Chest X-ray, AP view. Patient: 63 years old, sex M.
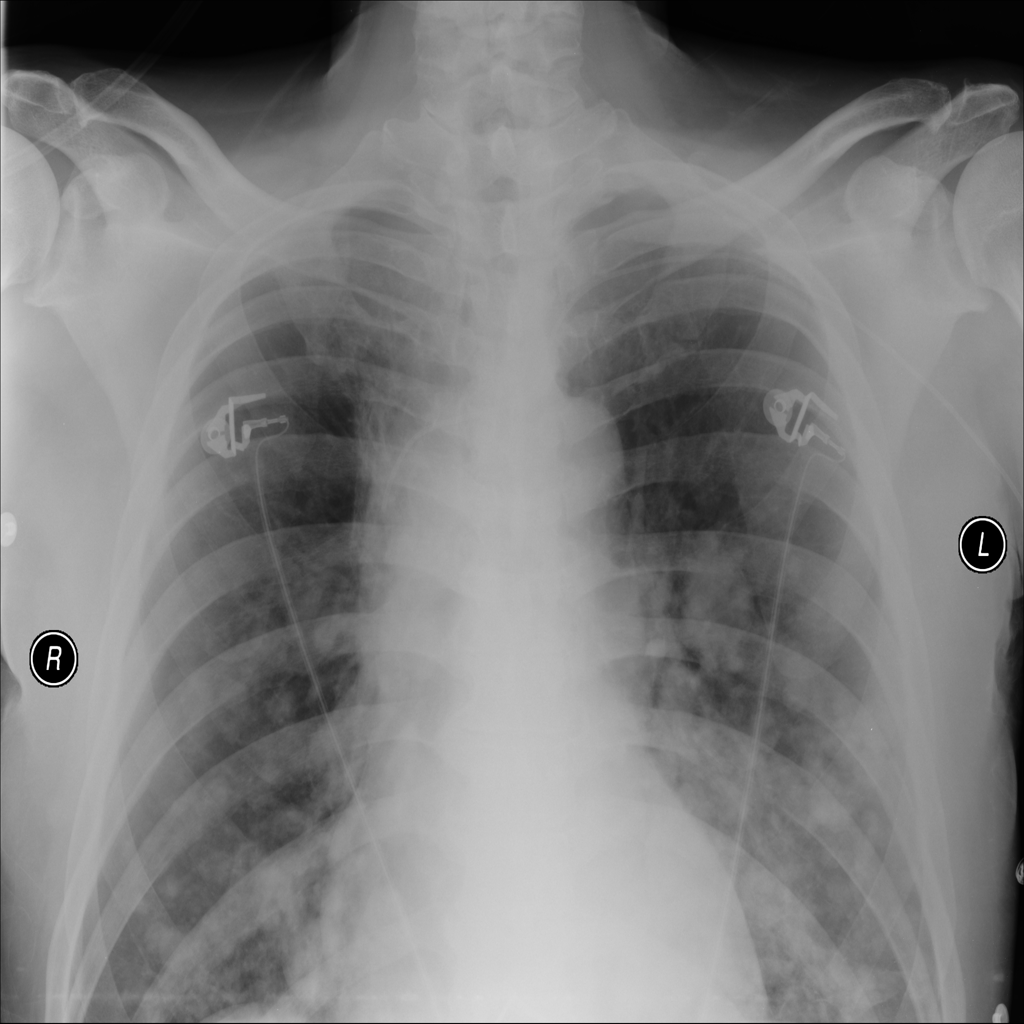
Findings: Mass